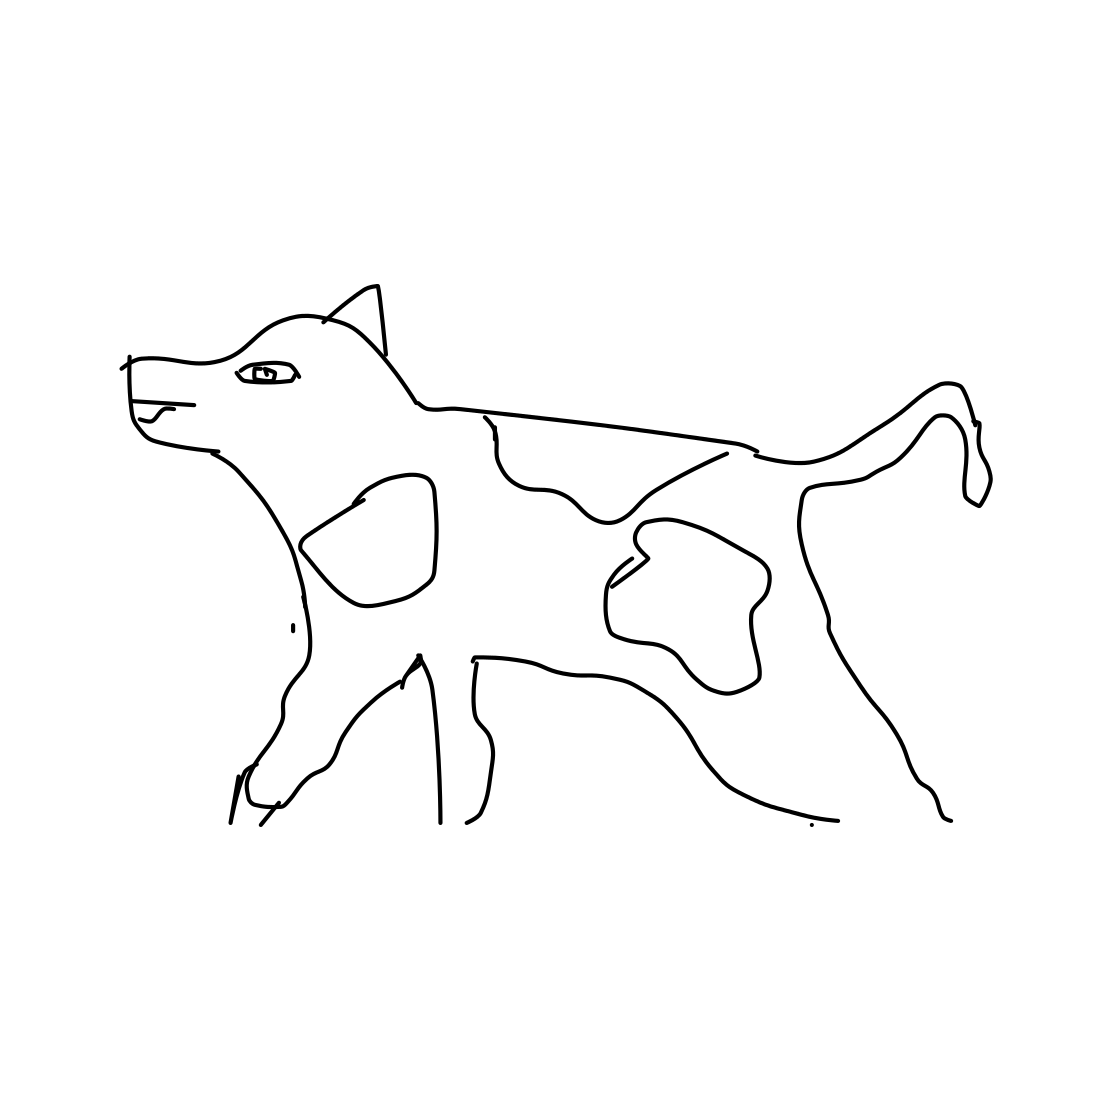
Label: dog